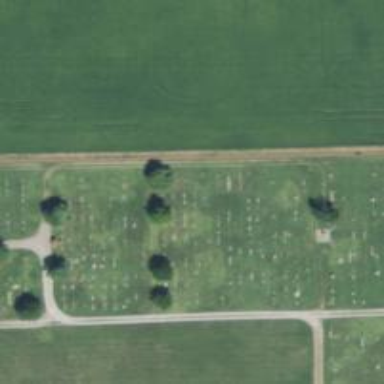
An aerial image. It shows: Cemetery.